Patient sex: M
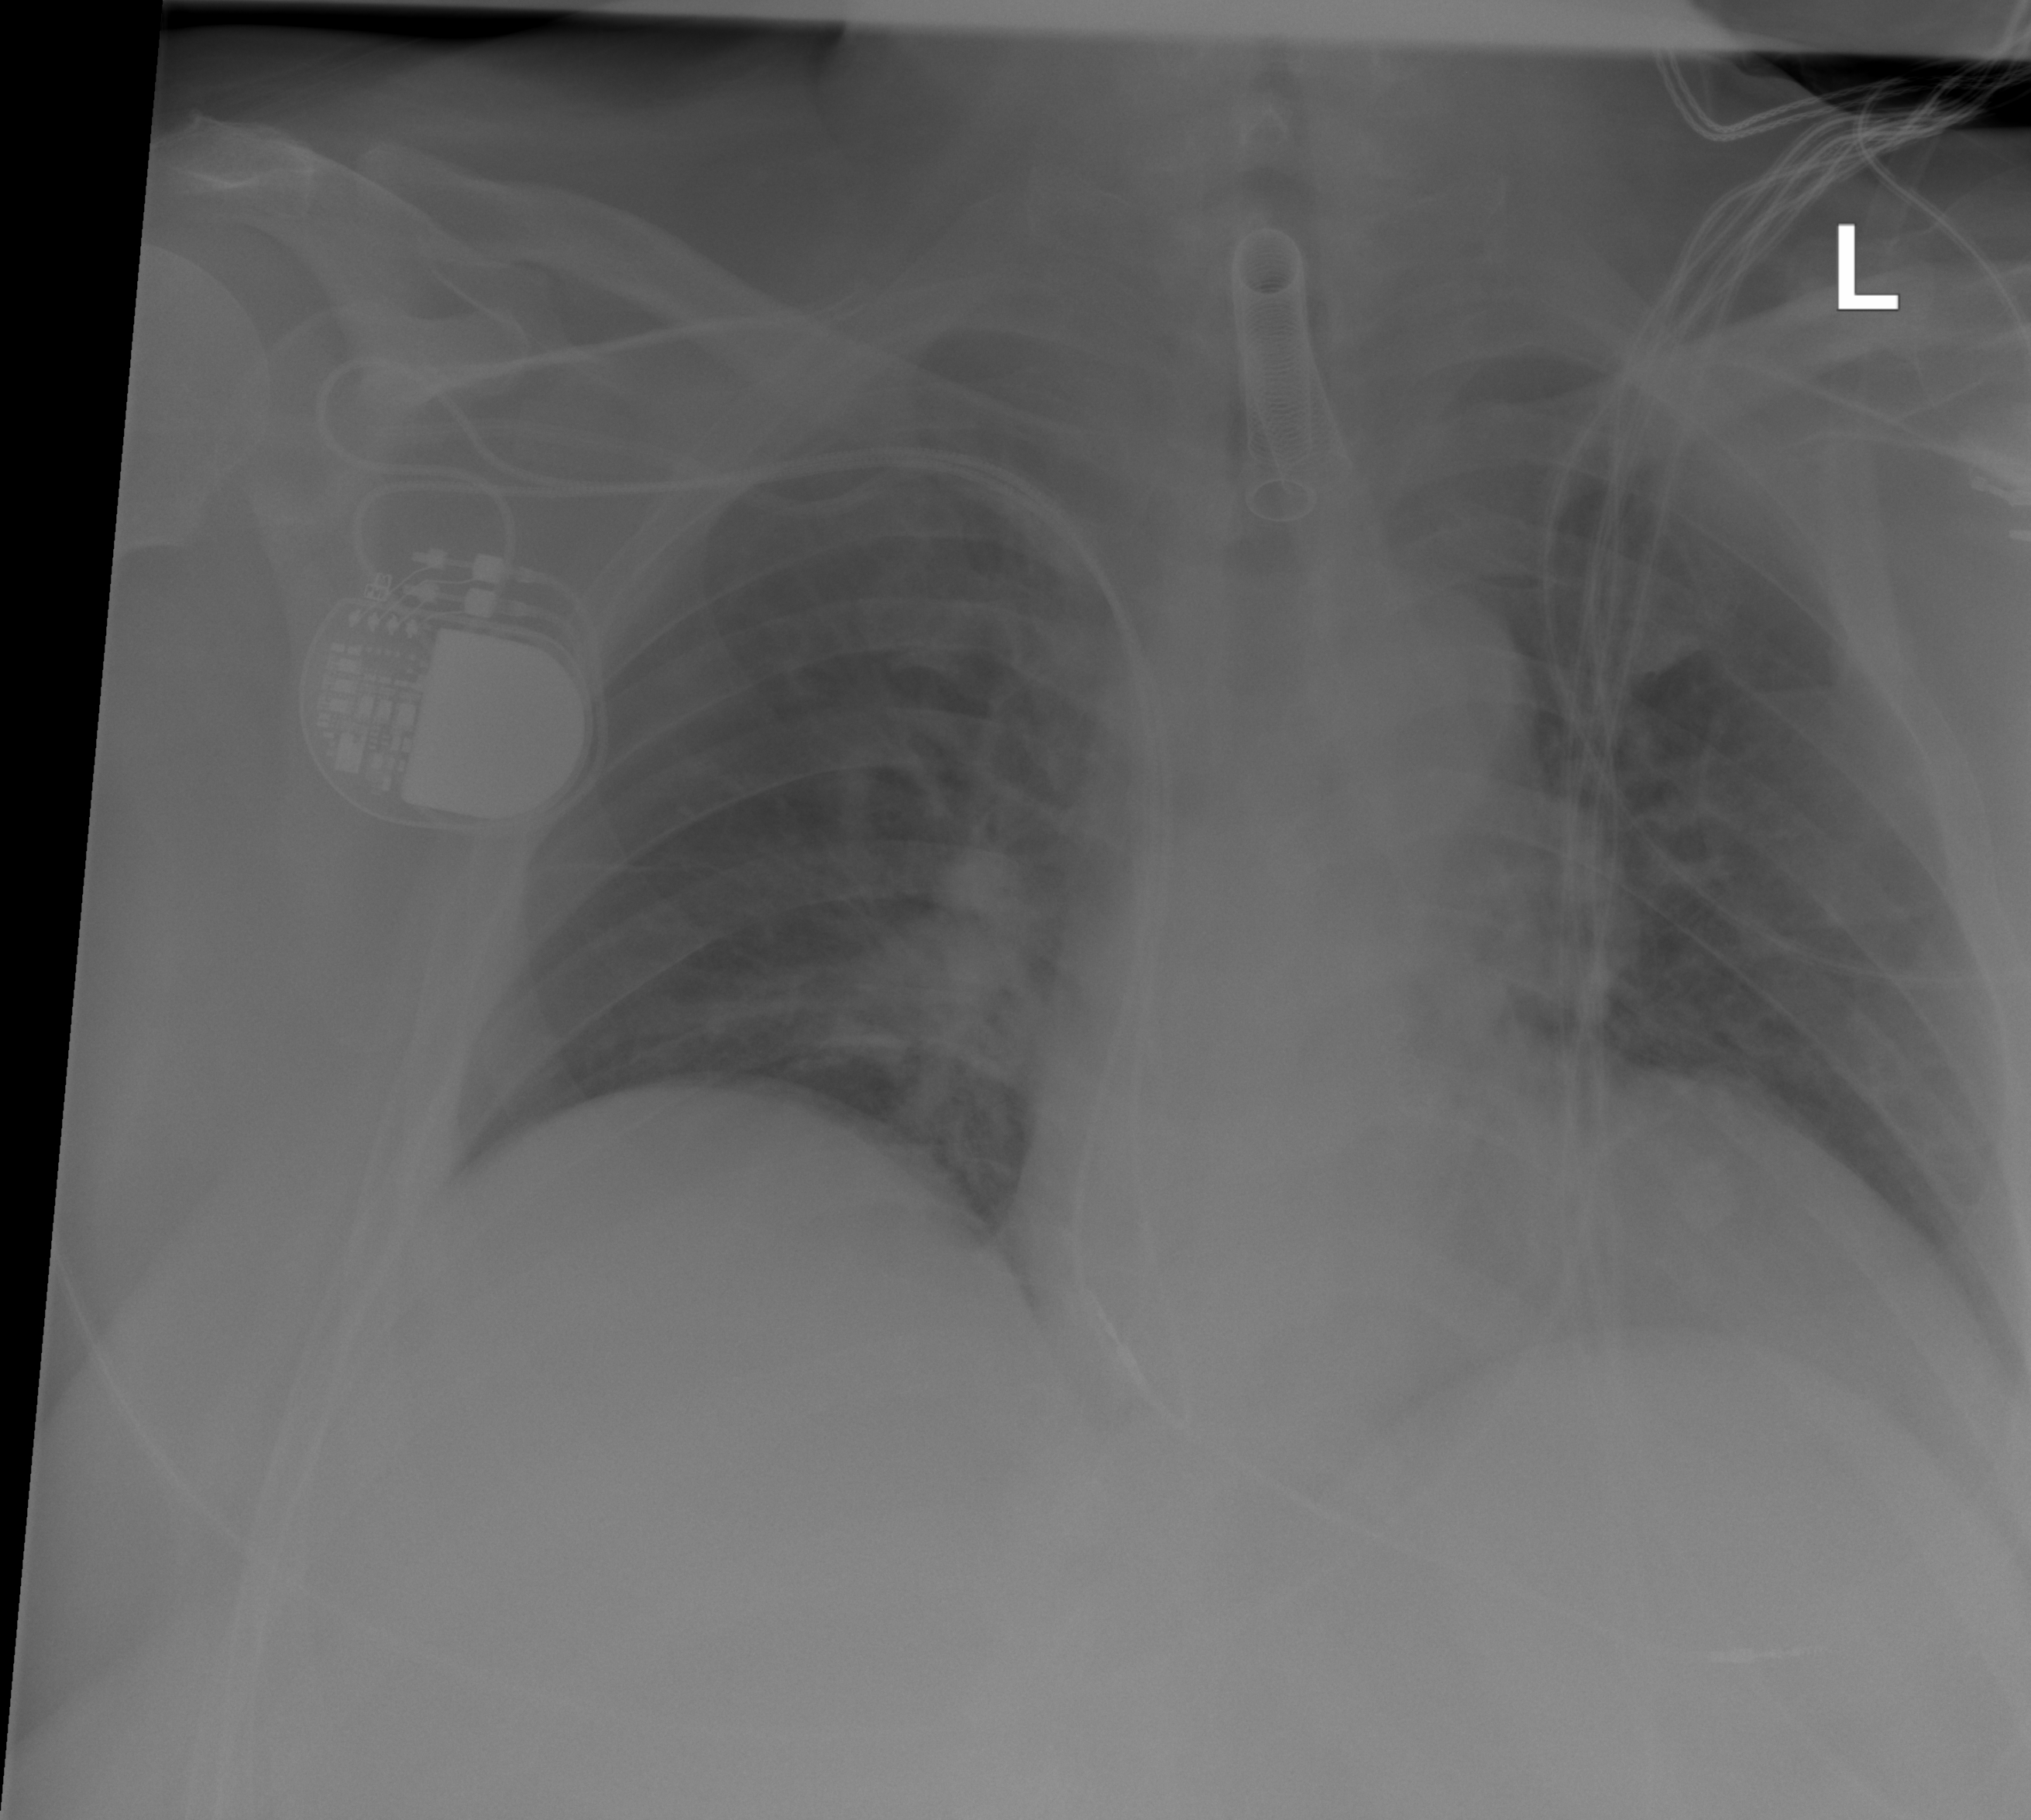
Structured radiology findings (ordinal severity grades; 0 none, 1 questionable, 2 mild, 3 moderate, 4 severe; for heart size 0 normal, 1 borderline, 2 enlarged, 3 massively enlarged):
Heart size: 2
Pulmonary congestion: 3
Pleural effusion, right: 0
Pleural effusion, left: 0
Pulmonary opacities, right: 2
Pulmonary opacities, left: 2
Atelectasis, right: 2
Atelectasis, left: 2